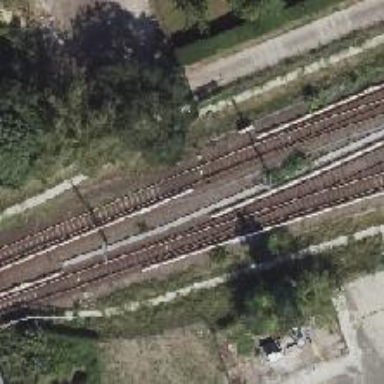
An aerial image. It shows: Railway switch with the turnout side on the right.